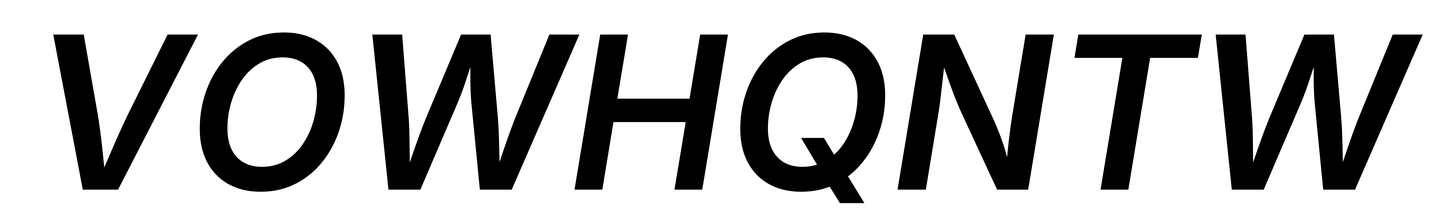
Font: Inter-Italic_SemiBold_Italic